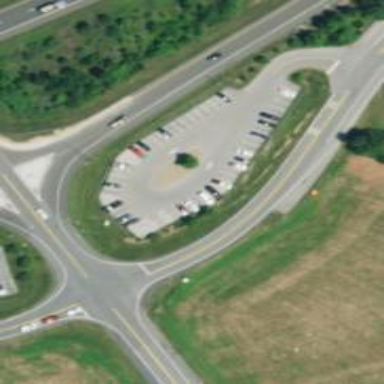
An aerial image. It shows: Asphalt surface parking lot with park and ride facilities.